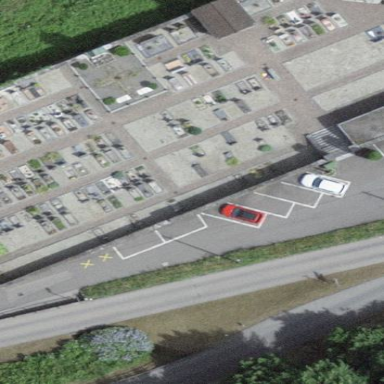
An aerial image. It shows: Cemetery.